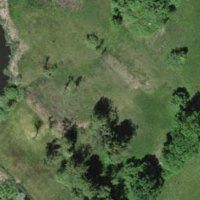
EUNIS habitat code: 52
Species observed at this site:
Cirsium palustre